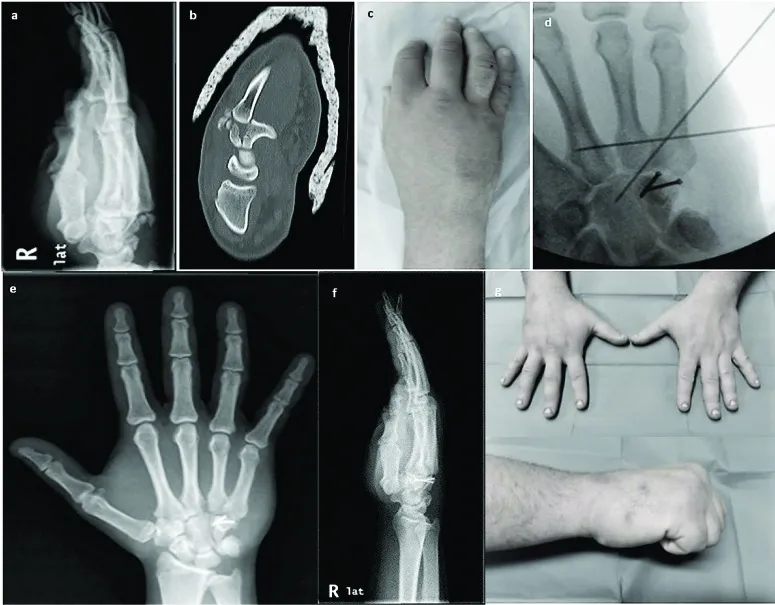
(a) Oblique 30o X-ray of the injured wrist showing dislocation of the 4th and 5th metacarpals. (b) CT scan showing the fracture of the hamate body, (c) clinical photo of the wrist showing diffuse swelling over the lesser metacarpals, (d) anteroposterior intraoperative (C-arm) X-ray showing fixation of the hamate with 2 small screws and reduction of the CMC dislocation with 2 KW, (e, f) anteroposterior and oblique X-rays of the wrist at 18 months showing healing of the hamate and congruent hamatometacarpal joint and (g) clinical photos of the wrist showing good range of motion and grip at the latest follow up.
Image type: radiology (x_ray)